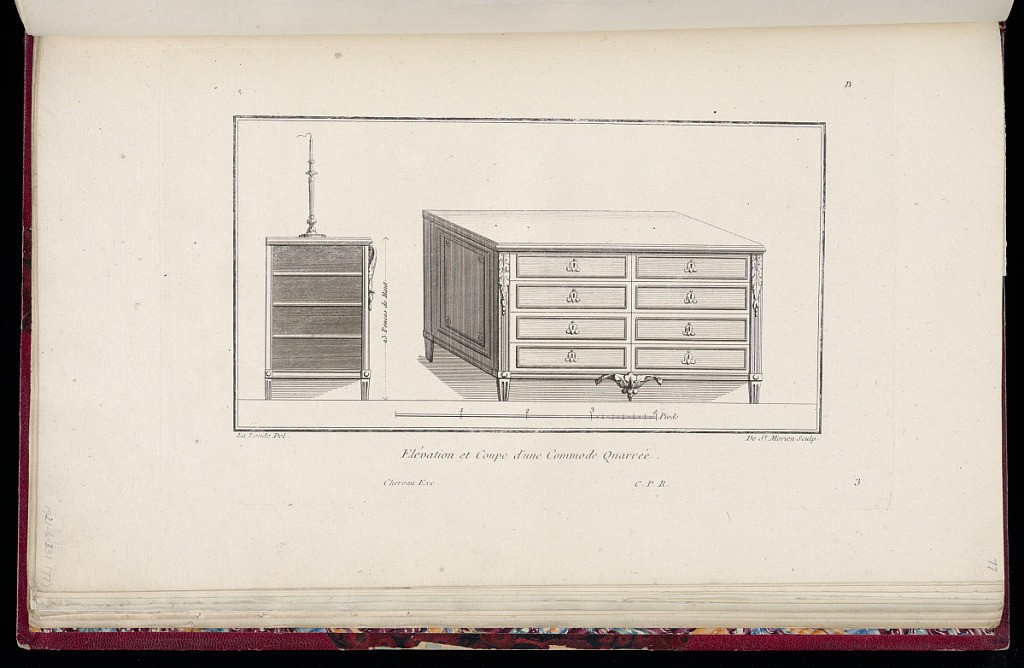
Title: Elévation et Coupe d'une Commode Quarrée
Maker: Richard de Lalonde, French, active 1780–96
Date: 1775-1788
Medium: Etching on off-white laid paper
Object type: Print
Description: Elevation and cross section of a design for a broad commode, with eight drawers. The plate is signed and numbered.